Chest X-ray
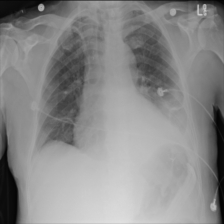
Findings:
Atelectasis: negative
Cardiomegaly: negative
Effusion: positive
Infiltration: negative
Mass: negative
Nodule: negative
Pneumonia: negative
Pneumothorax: negative
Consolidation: negative
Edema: negative
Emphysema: negative
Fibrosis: negative
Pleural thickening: negative
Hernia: negative